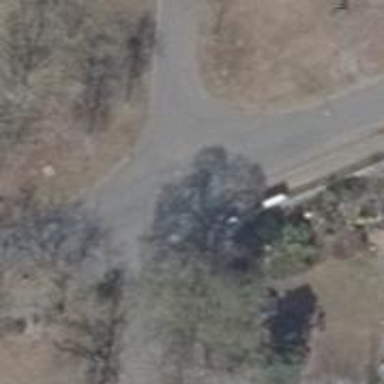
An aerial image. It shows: Smooth asphalt road in residential area.